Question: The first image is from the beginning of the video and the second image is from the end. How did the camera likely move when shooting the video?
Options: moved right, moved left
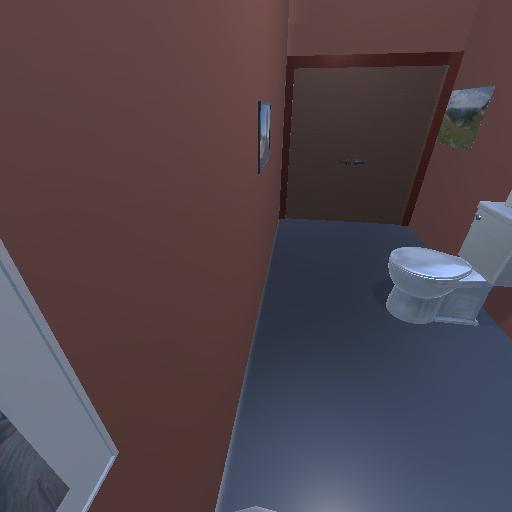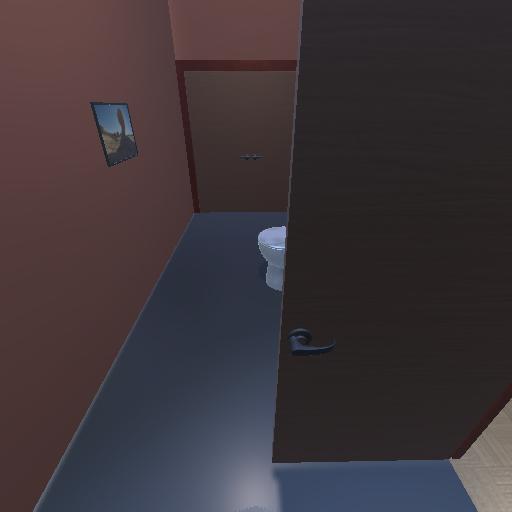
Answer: moved right